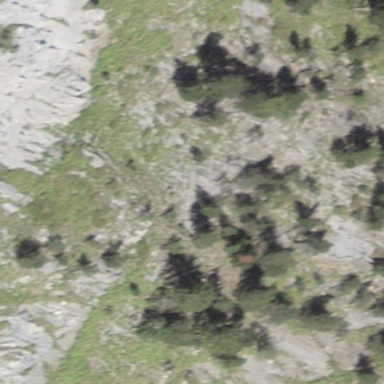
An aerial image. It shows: Natural scree.